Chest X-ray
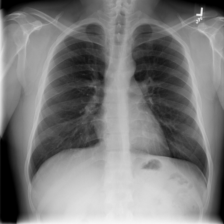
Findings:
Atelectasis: negative
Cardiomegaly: negative
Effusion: negative
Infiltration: negative
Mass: negative
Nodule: negative
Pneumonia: negative
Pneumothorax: negative
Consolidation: negative
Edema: negative
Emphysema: negative
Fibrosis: negative
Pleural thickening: negative
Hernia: negative